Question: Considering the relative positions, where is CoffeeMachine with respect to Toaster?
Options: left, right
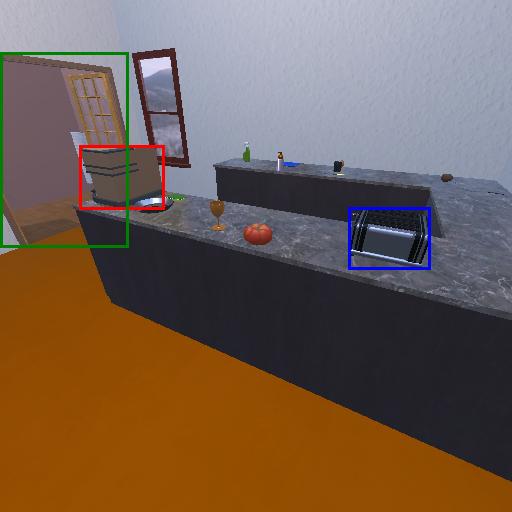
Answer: left